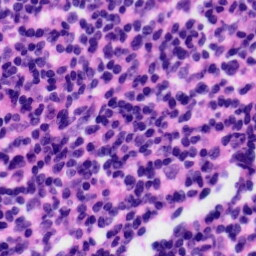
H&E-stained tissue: Tonsil